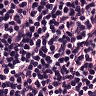
Metastatic tissue present: no